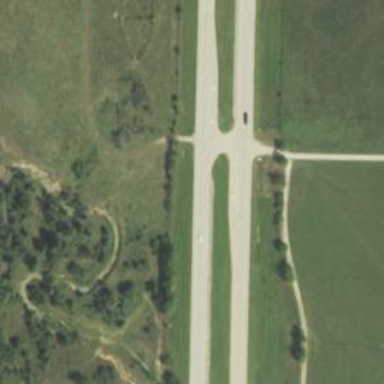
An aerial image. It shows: Trunk link highway.